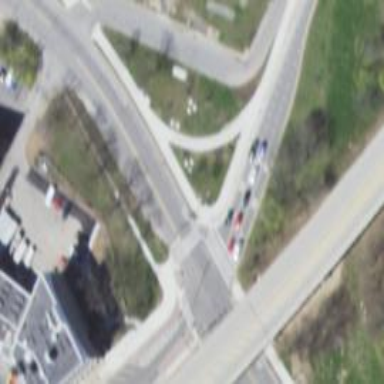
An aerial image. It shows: Secondary link road.